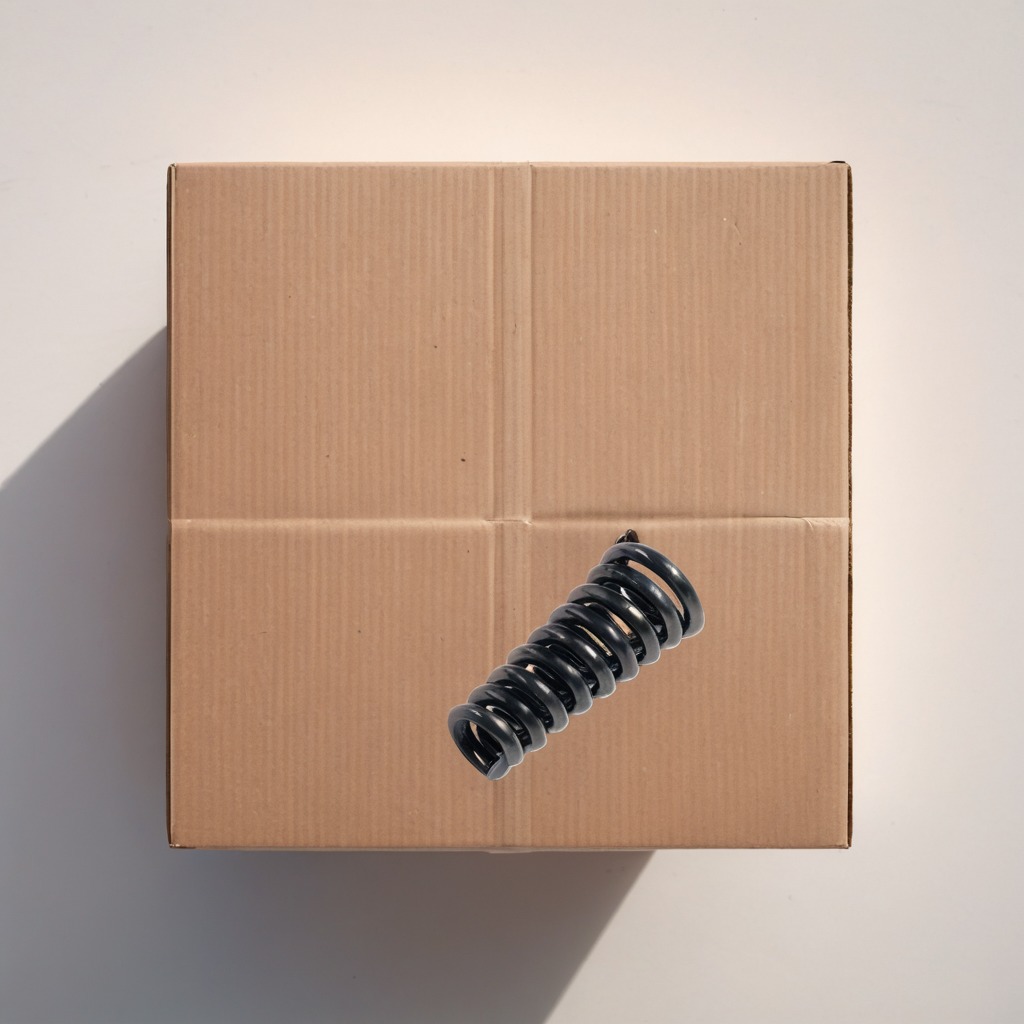
A coiled metal spring is lying on the cardboard box surface.